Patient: sex M, age 68
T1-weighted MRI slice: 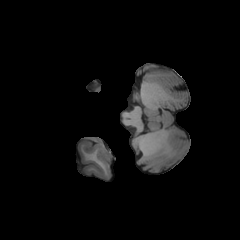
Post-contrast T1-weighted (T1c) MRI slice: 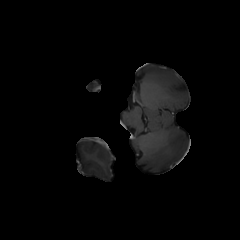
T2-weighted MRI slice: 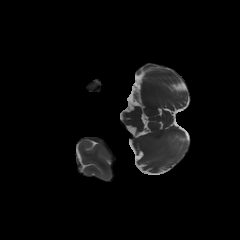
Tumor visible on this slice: no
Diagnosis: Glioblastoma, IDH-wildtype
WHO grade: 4